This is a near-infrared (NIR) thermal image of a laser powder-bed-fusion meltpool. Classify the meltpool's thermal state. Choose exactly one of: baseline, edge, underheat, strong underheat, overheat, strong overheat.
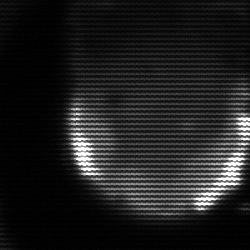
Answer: edge